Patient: sex F, age 56
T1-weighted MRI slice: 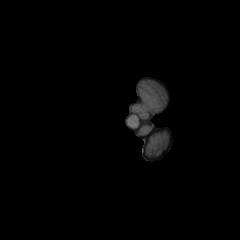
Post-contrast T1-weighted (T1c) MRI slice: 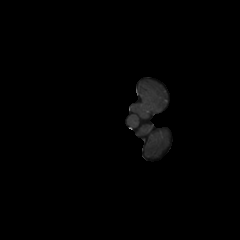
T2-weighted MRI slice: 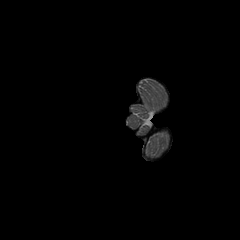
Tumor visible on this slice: no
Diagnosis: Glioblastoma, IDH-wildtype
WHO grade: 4